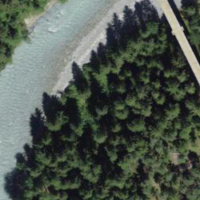
EUNIS habitat code: 43
Species observed at this site:
Philipomyia aprica
Erebia alberganus